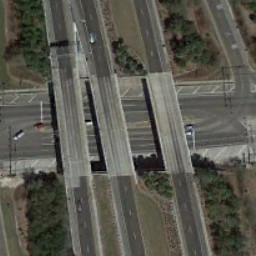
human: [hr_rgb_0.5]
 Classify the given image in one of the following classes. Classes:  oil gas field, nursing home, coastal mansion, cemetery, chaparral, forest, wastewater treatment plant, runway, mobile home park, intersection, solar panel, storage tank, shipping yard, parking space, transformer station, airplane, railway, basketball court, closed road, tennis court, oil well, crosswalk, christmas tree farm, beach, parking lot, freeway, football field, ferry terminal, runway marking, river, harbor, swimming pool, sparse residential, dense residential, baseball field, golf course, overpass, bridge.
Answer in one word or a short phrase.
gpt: overpass